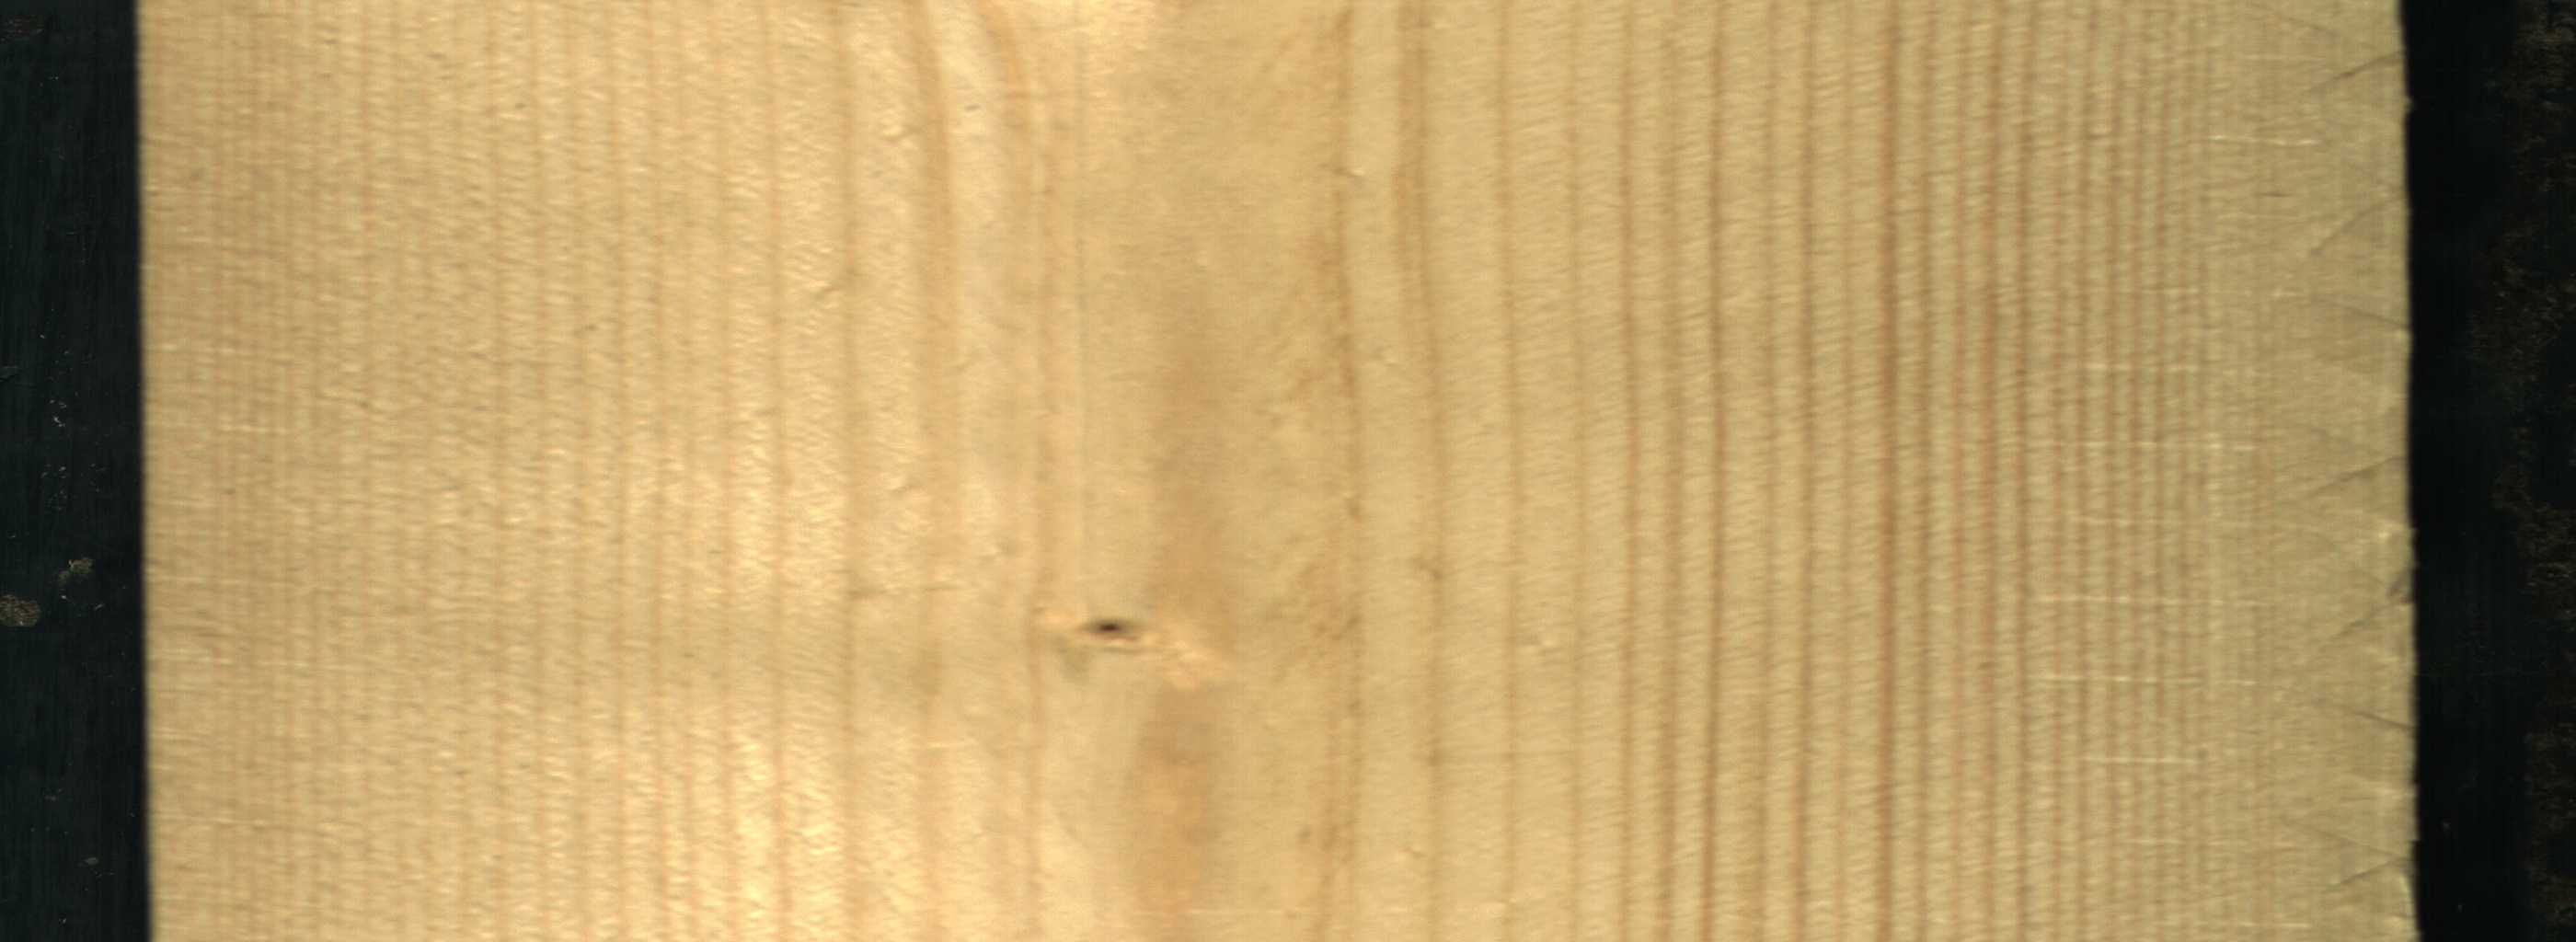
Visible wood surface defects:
Live_Knot